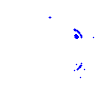
Particle: kaon